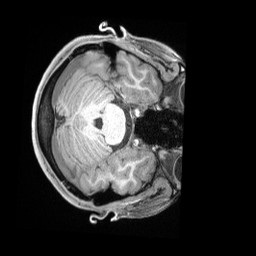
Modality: T1w
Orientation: axial
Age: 31
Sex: female
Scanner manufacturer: siemens
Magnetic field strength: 3 T
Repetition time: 2.4 s
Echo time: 0.00226 s